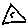
Label: triangle